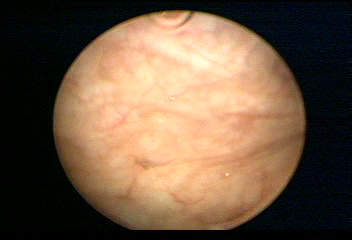
Modality: WLC
Class: Normal mucosa
Bladder cancer association: No